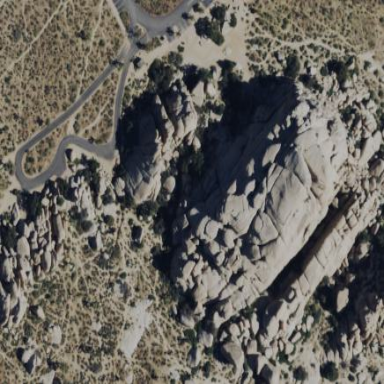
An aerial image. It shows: Landscape of bare rock.